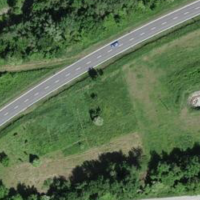
EUNIS habitat code: 40
Species observed at this site:
Diplotaxis tenuifolia